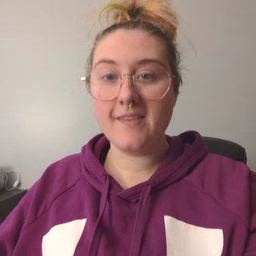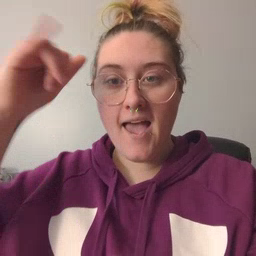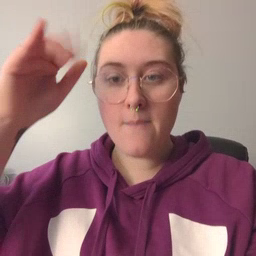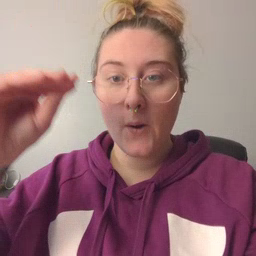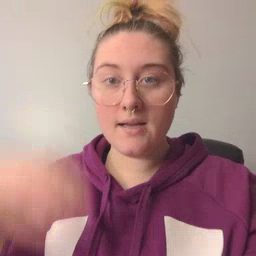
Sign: cowboy